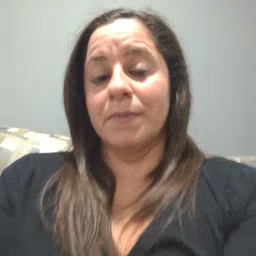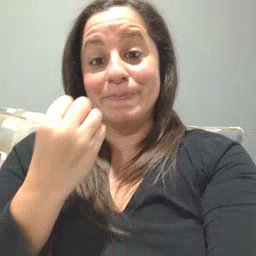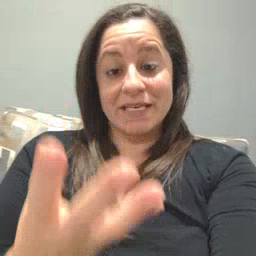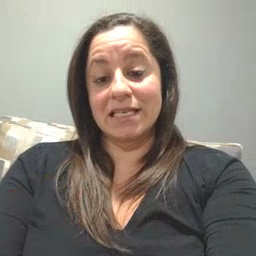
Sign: many